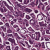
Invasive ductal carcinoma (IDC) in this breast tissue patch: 1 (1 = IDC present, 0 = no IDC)